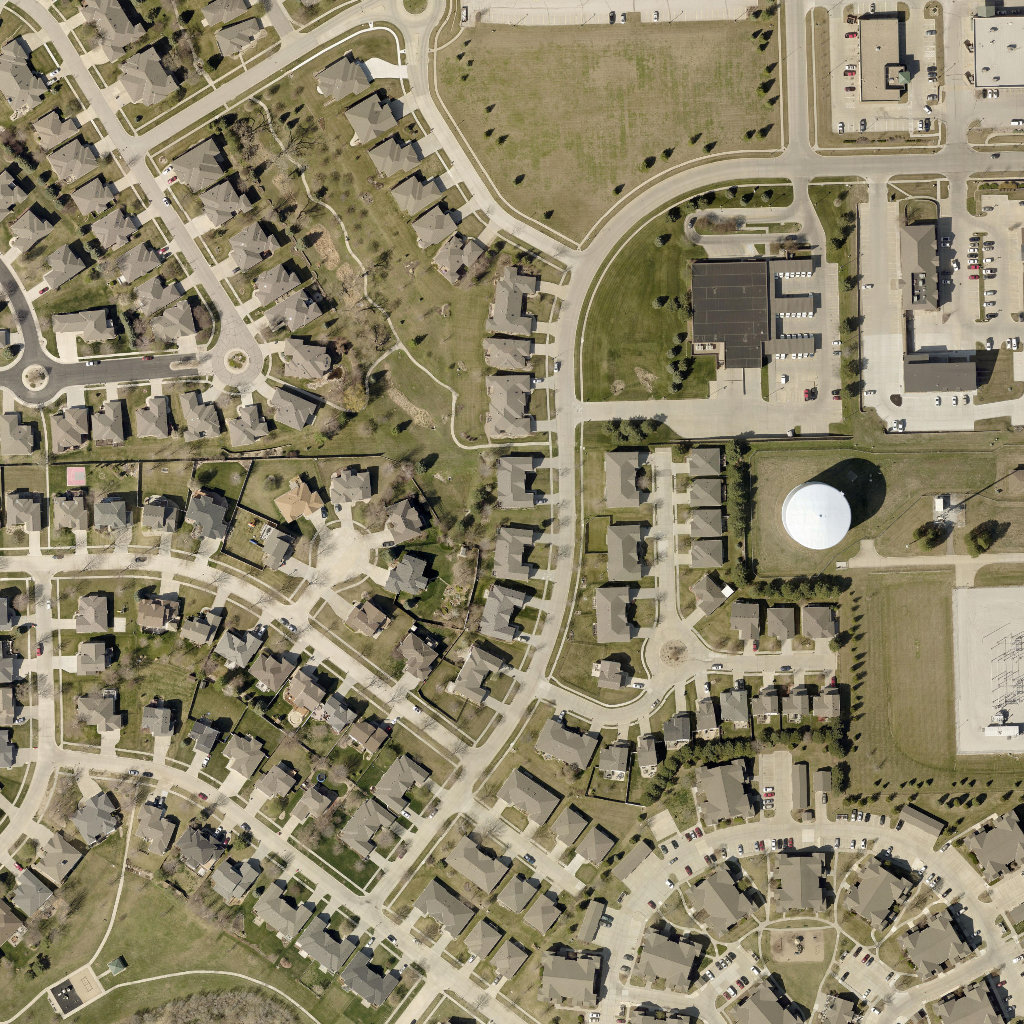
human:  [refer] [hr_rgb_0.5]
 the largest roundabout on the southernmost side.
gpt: <box>[[62, 60, 68, 66, 0]]</box>

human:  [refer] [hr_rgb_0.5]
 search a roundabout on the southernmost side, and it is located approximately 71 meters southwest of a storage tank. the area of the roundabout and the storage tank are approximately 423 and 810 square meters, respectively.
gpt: <box>[[62, 60, 68, 66, 0]]</box>